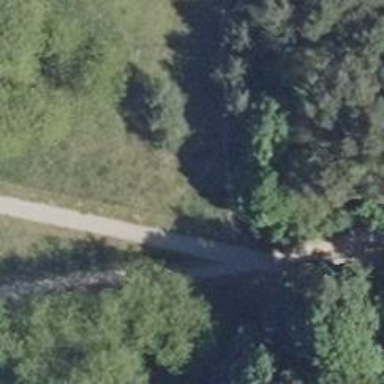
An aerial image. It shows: Path.